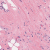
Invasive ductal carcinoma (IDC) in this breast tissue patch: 1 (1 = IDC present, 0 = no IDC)